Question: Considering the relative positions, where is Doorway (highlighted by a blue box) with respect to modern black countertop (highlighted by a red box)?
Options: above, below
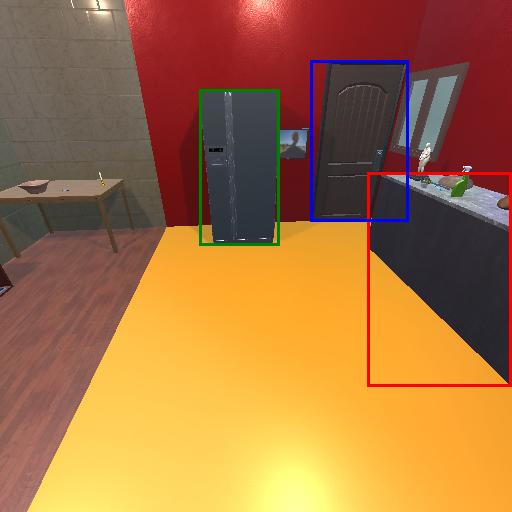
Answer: above